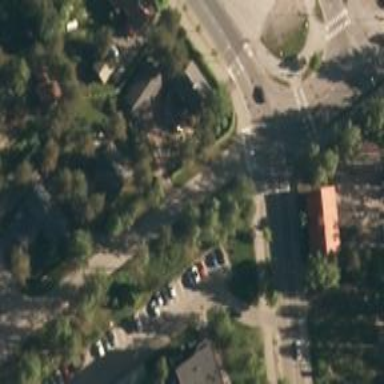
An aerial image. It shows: Uncontrolled crossing on the road.